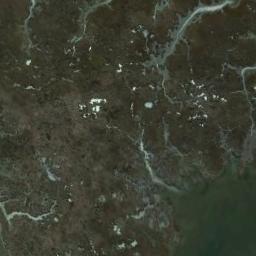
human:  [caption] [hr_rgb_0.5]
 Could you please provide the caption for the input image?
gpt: There are many different shapes and sizes of water around the wetlands .

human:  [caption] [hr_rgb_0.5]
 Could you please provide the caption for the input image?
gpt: There are rows of tall trees in this wetland .

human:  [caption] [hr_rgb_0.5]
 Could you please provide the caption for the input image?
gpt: The wetland consists of bare land and water .

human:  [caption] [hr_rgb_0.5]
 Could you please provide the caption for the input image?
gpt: There are a few trickles in the brown bare land in a wetland  , and there are sparse green plants on the bare land .

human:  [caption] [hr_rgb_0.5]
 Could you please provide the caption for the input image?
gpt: There are many green areas and some rivers on the wetland .